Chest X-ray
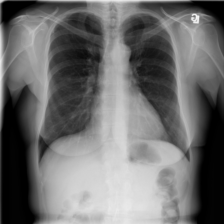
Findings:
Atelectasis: negative
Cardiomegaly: negative
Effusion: negative
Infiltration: negative
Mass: negative
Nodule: positive
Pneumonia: negative
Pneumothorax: negative
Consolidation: negative
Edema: negative
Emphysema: negative
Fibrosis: negative
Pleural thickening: negative
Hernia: negative